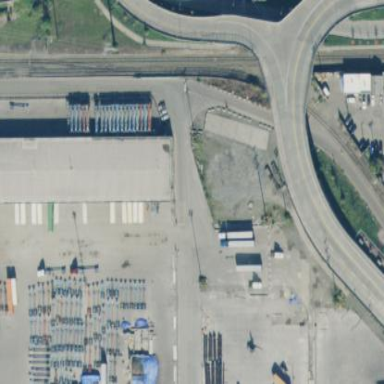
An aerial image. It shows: Industrial area.